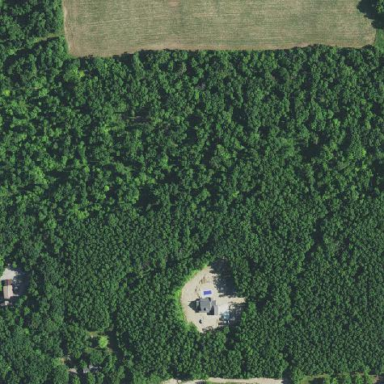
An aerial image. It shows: Beautiful woodland area.